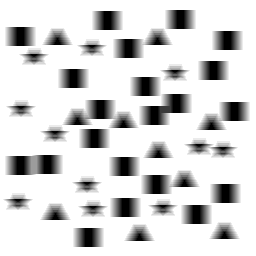
Squares: 21
Triangles: 10
Stars: 11
Total shapes: 42